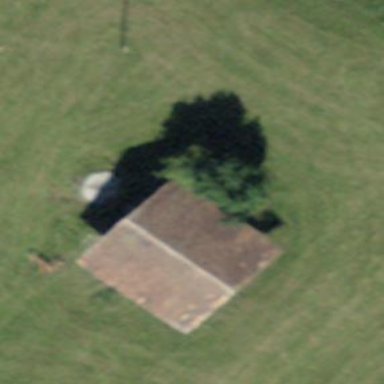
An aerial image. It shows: Barn.